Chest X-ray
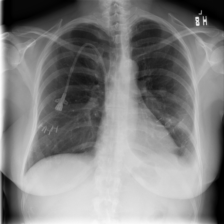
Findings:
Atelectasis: negative
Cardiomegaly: negative
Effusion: positive
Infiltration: negative
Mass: negative
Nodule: negative
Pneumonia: negative
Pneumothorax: negative
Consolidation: negative
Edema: negative
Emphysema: negative
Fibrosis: negative
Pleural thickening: negative
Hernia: negative